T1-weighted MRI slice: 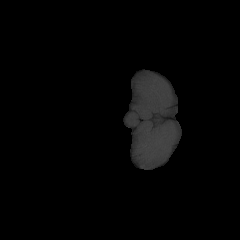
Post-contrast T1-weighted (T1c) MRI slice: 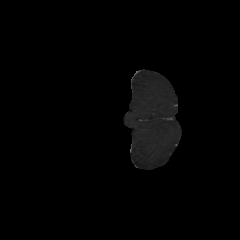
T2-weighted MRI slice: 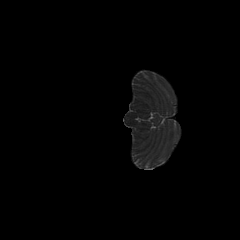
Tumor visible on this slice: no